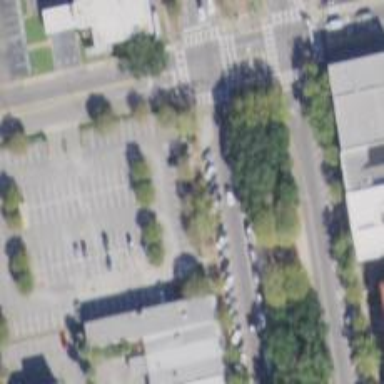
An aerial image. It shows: Parking space is available.